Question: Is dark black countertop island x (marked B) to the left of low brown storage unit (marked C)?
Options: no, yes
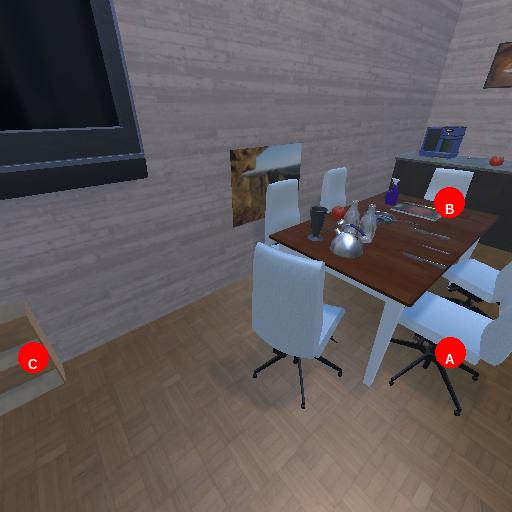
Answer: no